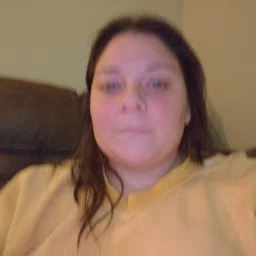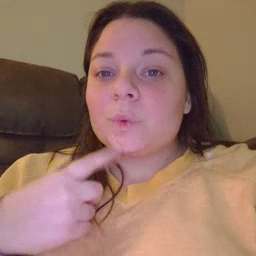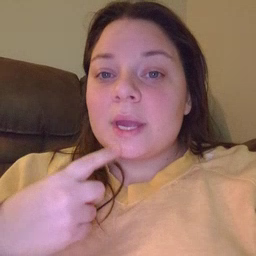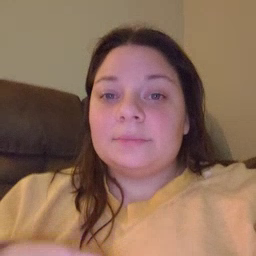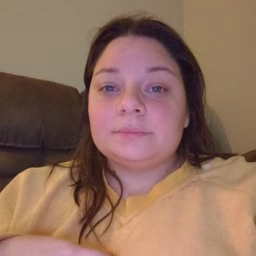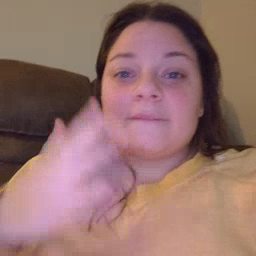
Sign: red